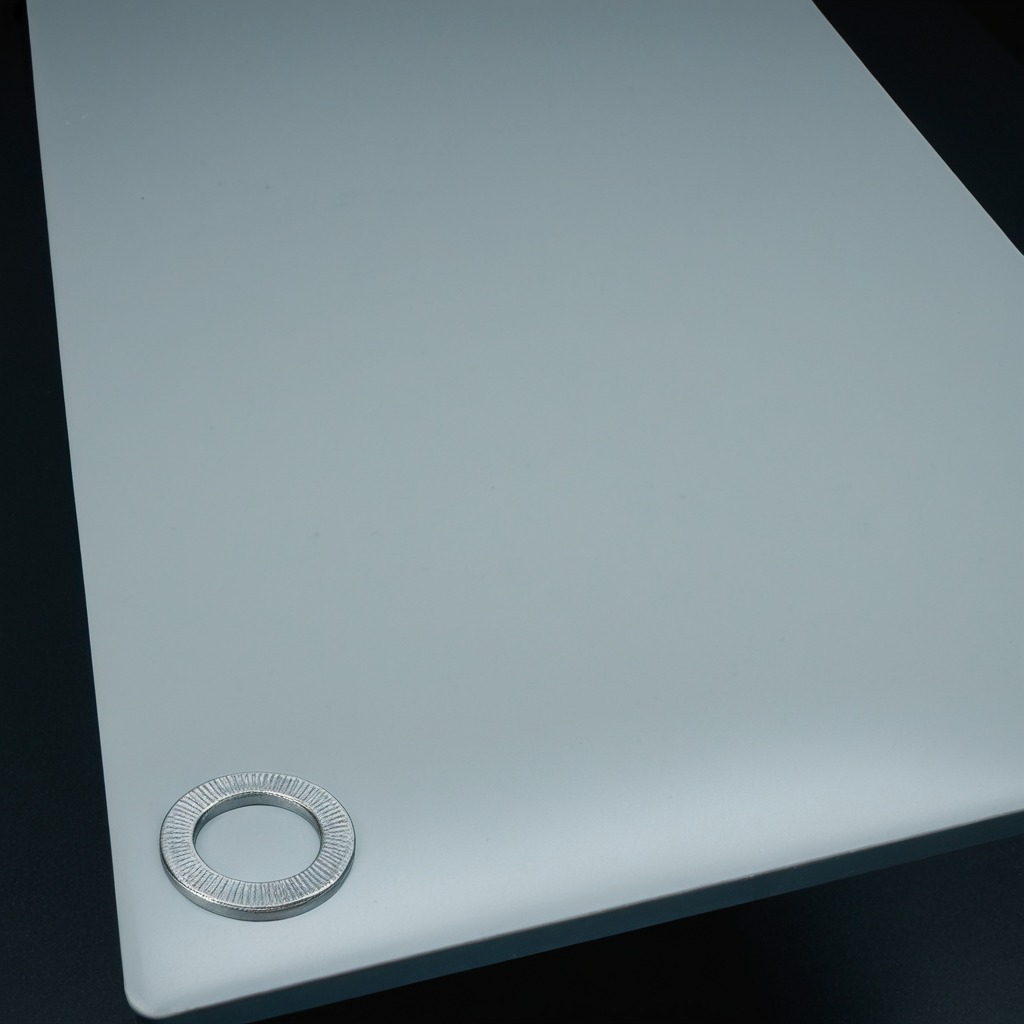
A flat metal washer is lying on the clean empty table in a railway signal maintenance room lit by harsh overhead fluorescents.